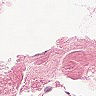
Metastatic tissue present: no